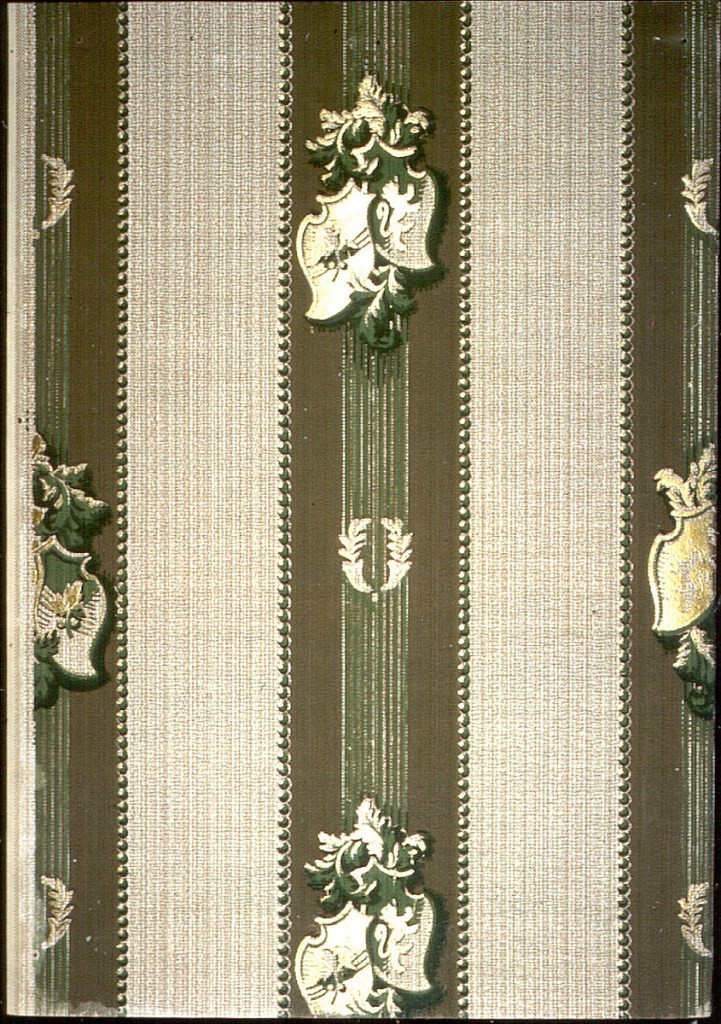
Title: Sidewall - sample
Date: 1906–07
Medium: Machine-printed
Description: Five inch stripe, vertical, with lines in its center and heraldic-type motifs . Two laurel branches are placed between the motifs. A weave-like texture fills the background. Printed in brown, green, terra cotta, beige and gold.